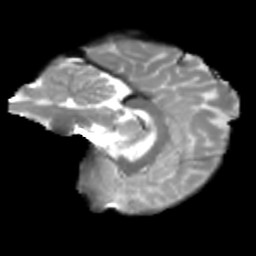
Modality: T2w
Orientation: sagittal
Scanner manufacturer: siemens
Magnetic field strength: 3 T
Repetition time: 4 s
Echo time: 0.0594 s